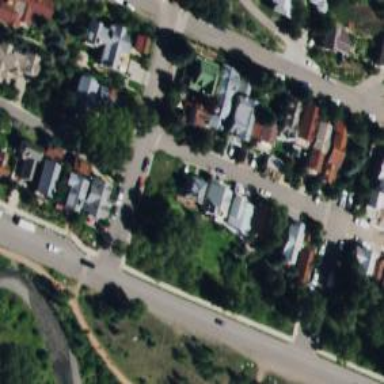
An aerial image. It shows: Alley classified as service road.